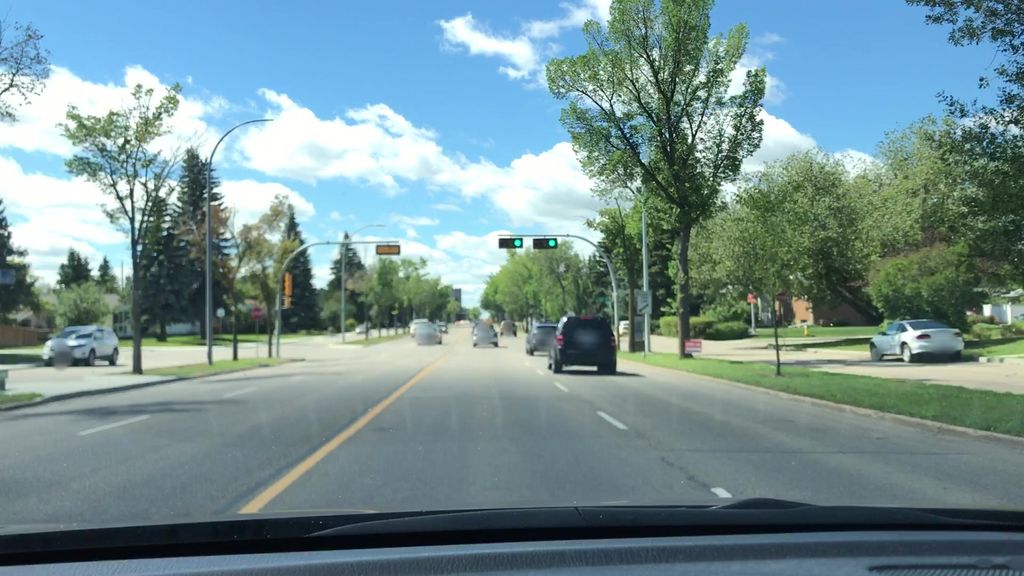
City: edmonton